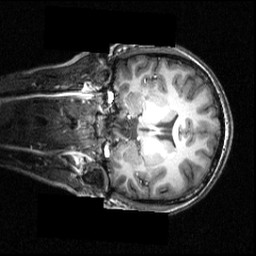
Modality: T1w
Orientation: coronal
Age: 19
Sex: female
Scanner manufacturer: siemens
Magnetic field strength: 3.951 T
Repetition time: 1.5 s
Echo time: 0.00335 s